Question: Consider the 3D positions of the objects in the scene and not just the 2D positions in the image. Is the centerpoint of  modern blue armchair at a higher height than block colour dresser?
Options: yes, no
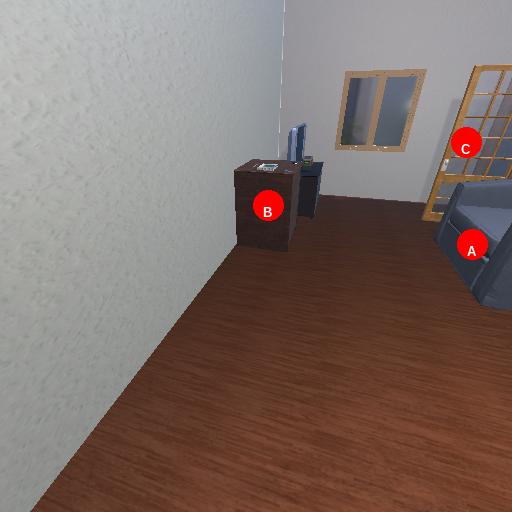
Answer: yes